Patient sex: F
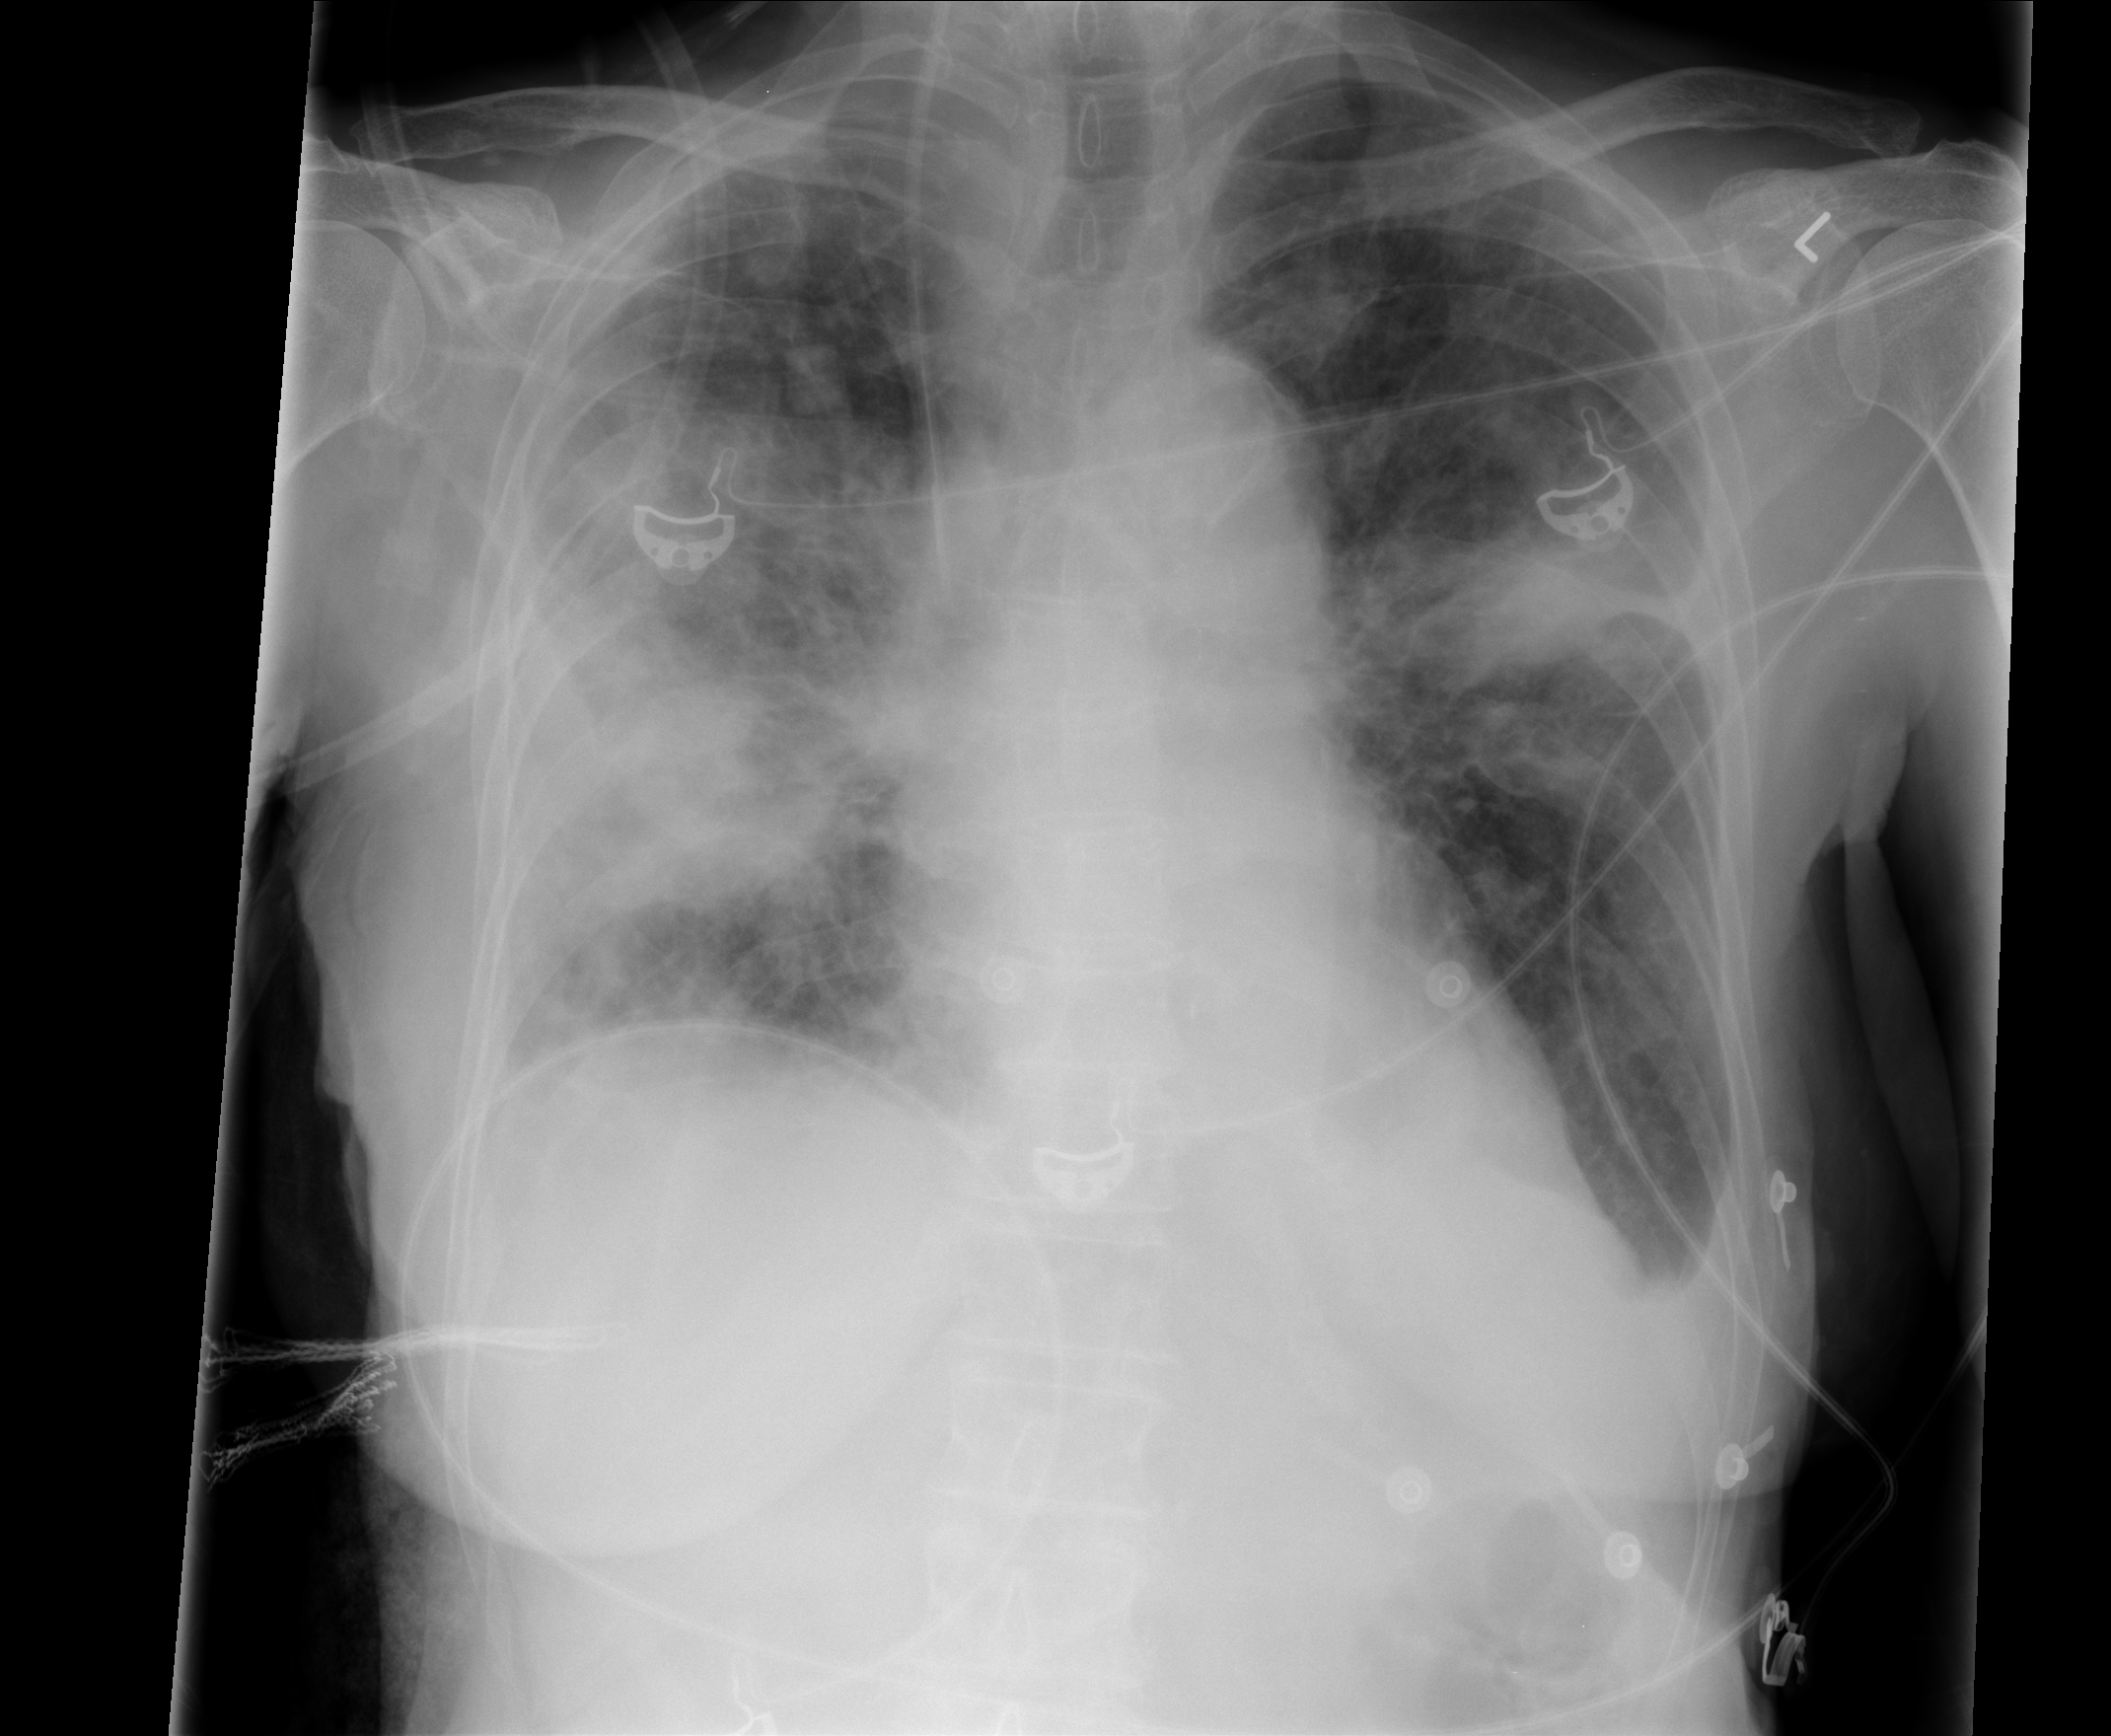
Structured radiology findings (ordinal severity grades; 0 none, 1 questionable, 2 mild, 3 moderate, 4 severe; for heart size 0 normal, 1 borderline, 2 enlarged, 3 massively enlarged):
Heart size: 0
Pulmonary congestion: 1
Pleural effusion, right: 2
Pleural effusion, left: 2
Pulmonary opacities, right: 3
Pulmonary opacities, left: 2
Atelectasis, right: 3
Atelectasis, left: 3